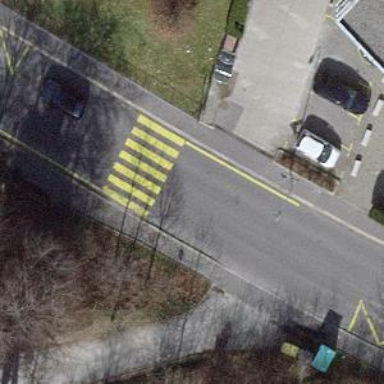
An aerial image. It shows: Marked crossing on the road.